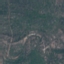
Land use / land cover class: HerbaceousVegetation